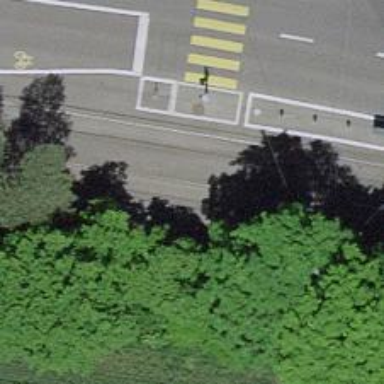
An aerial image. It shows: Tram crossing on the railway.